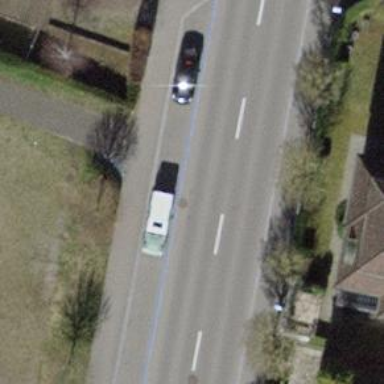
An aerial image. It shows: Bollard barrier.